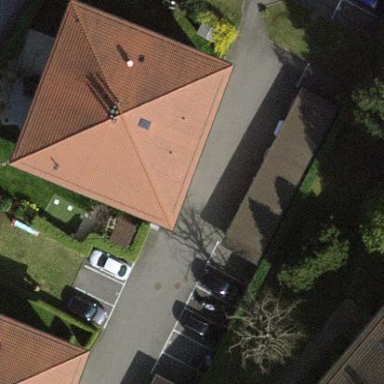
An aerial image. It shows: Pyramidal-shaped roof of apartment building.